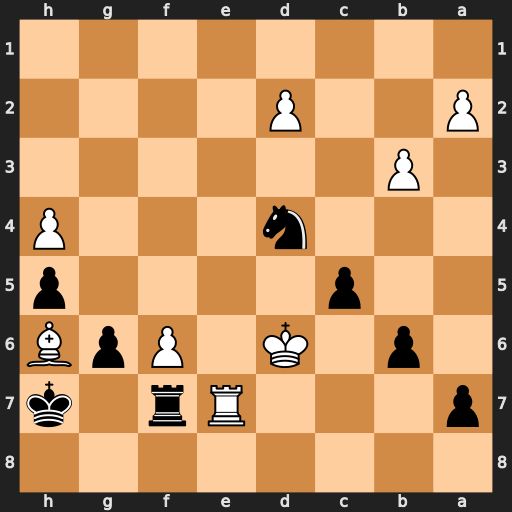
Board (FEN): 8/p3Rr1k/1p1K1PpB/2p4p/3n3P/1P6/P2P4/8
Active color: b
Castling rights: -
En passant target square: -
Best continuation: Nf5+ Ke6 Rxe7+ fxe7 Kxh6